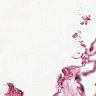
Metastatic tissue present: no